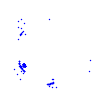
Particle: pion